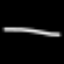
Label: line